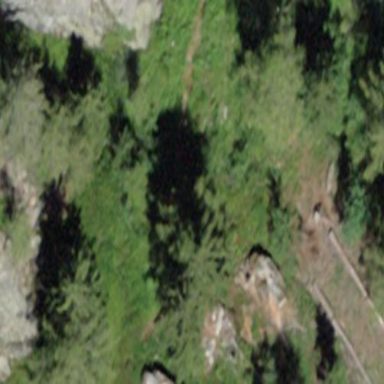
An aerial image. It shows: Forest with needle-leaved trees.